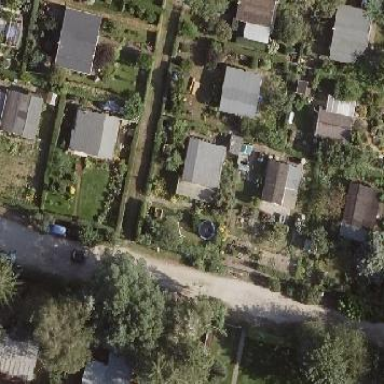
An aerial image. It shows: Plot within allotments.